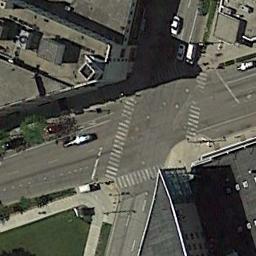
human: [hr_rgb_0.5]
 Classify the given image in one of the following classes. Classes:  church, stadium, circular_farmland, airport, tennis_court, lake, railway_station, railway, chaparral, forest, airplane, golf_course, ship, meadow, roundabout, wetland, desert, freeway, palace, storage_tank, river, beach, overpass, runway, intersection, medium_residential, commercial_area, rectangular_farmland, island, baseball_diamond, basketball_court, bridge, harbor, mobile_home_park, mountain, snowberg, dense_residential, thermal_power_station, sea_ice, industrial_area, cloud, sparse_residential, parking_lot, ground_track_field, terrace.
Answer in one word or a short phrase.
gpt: intersection